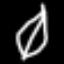
Label: leaf